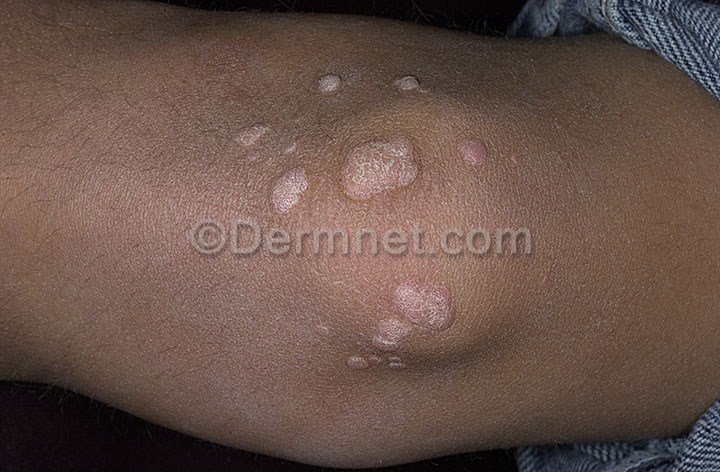
Disease: Warts Molluscum and other Viral Infections